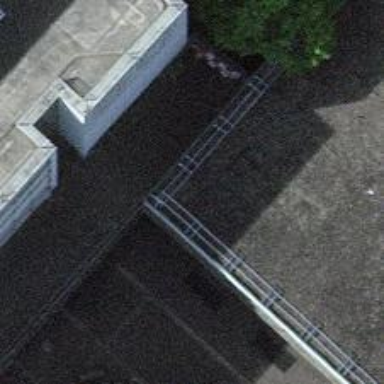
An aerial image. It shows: Footway that passes through building tunnel.